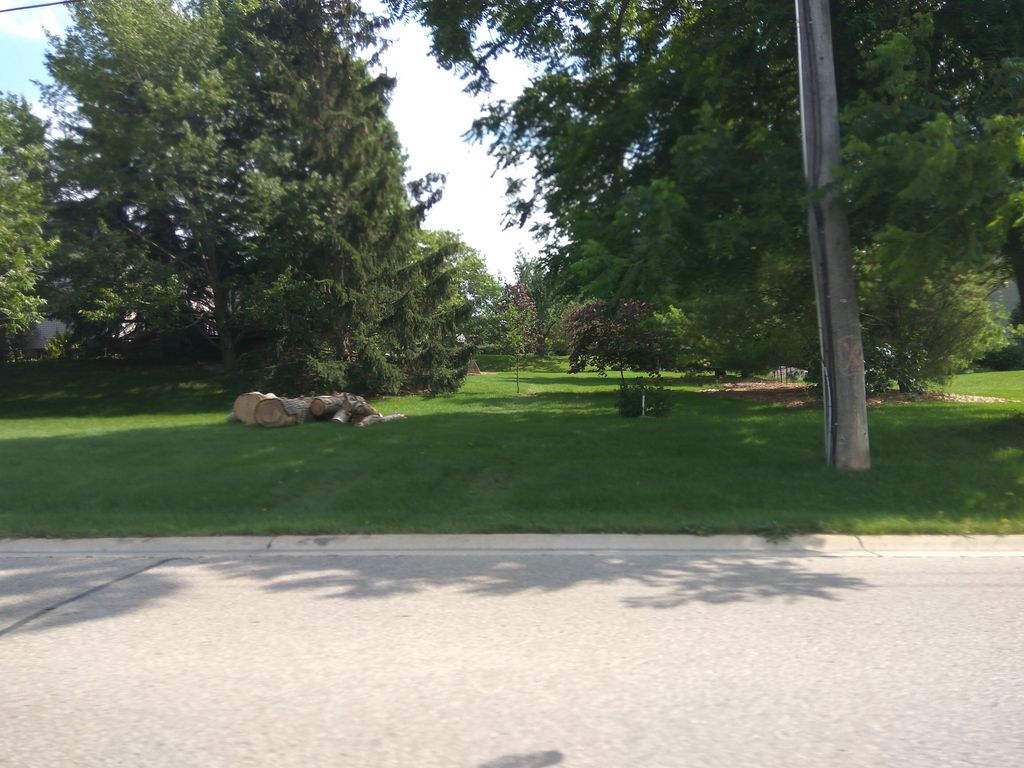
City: kitchener-waterloo